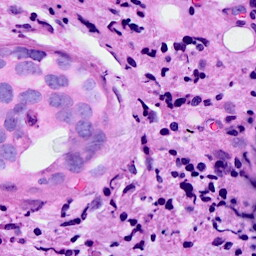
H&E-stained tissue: Breast